Interaction volume radius: 10 \u00c5
Interaction volume height: 10 \u00c5
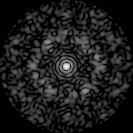
Disorder parameter: 0.7963